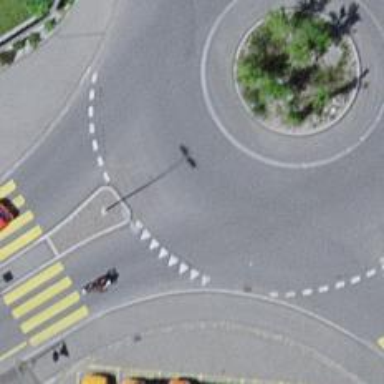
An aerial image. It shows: Secondary road with asphalt surface leading to roundabout.